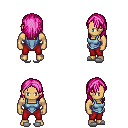
a pixel art fantasy rpg character, male body template, human, tanned skin, blue vest, red pants, pink long hairstyle, white slippers, four views (front, back, left, right), 2x2 character sprite sheet, small pixel art, hard edges, no anti-aliasing